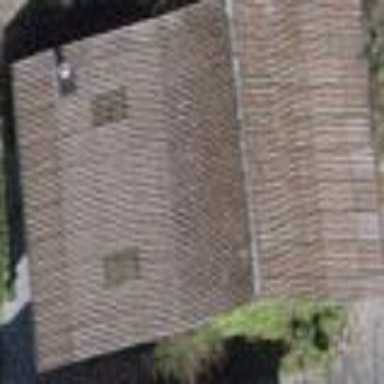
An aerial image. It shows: Shed.